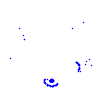
Particle: electron